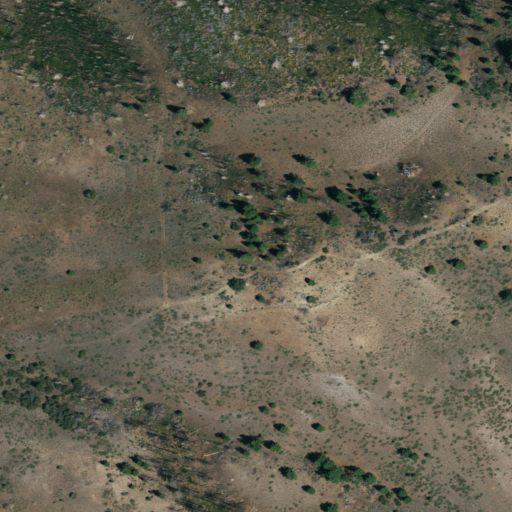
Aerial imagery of mountain in California named Silver Hill containing shrub and grassland